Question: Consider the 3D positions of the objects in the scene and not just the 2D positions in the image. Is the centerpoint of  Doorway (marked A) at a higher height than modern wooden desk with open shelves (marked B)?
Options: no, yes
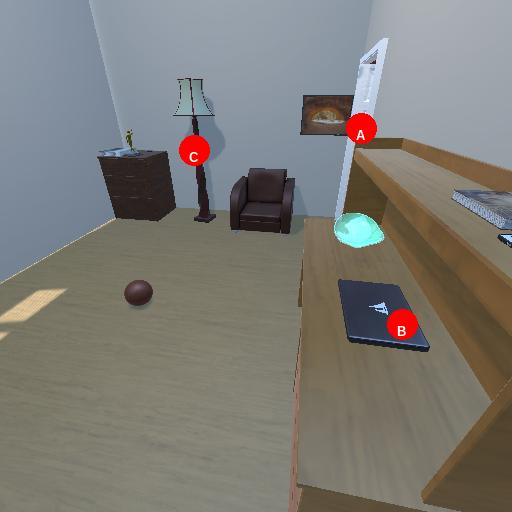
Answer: no